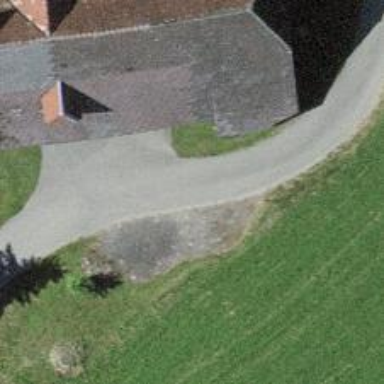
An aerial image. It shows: Driveway with grass surface. The driveway is at grade 4 track type.